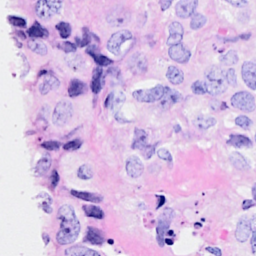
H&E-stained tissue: Breast